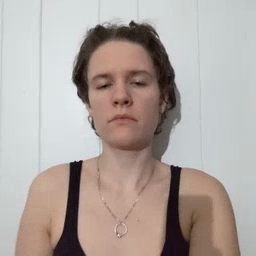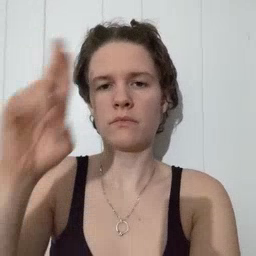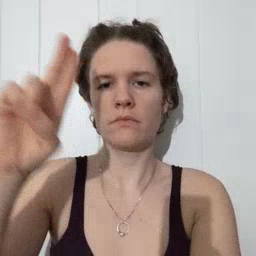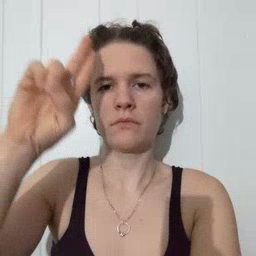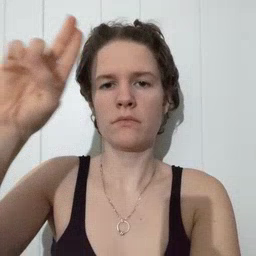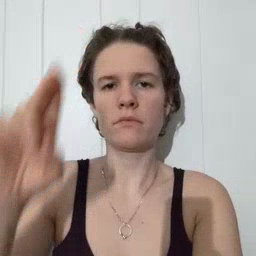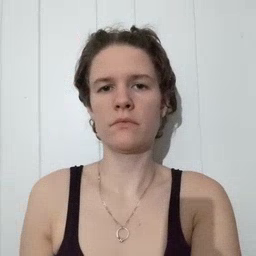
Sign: uncle